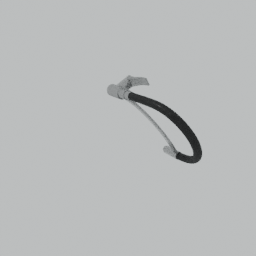
Label: appliances